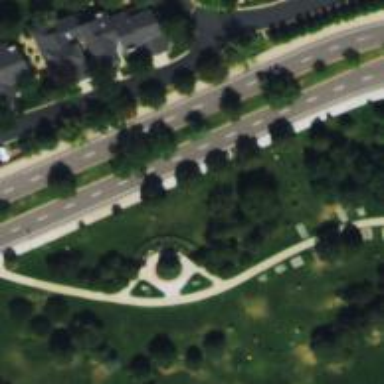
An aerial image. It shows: Historic monument.